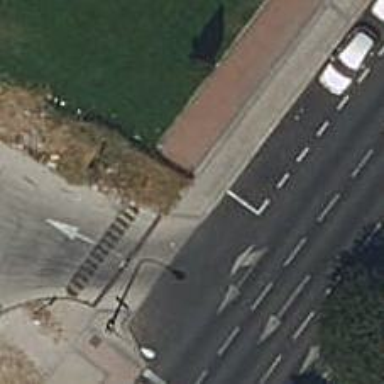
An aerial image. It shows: Sidewalk along the footway.